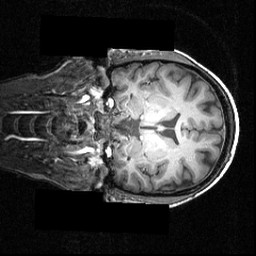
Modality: T1w
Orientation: coronal
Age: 26
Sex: female
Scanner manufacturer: siemens
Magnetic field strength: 3.951 T
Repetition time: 1.5 s
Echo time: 0.00335 s